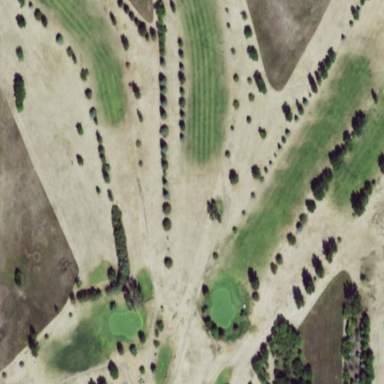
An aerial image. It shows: Golf course.